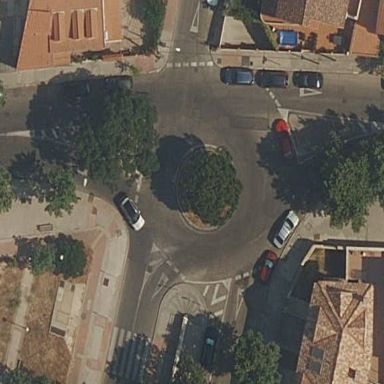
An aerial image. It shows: Roundabout on residential road with asphalt surface.